Question: i am currently supporting a project and i have received a job to change a validation on a datagridcell to make the text-block's input they have inserted only be 50 characters.
i have now went and got the datagrid gotfocus() event, and check for the headers of each DataGridTextColumn, and if the correct one gets focus , i create a Key_Down event for the column.
In The Key_Down event i wan to test the length of the current string, if it is more than 50 i want the textbox to not add anymore to the string. but my problem is , i do not get the text from the DataGridTextColumn . here is my code :
'''
<DataGrid Grid.Column="3" GotFocus="transitRouteParticularsGrid_GotFocus" AutoGenerateColumns="False" x:Name="transitRouteParticularsGrid" Grid.ColumnSpan="9" Grid.Row="30" Grid.RowSpan="6" CanUserResizeColumns="False" CanUserSortColumns="False" CanUserResizeRows="False" CanUserReorderColumns="False">
<DataGridTextColumn x:Name="cmbDestination" Header="Destination" EditingElementStyle="{StaticResource errorStyle}" Width="200" Binding="{Binding CustomDestination, UpdateSourceTrigger=PropertyChanged, ValidatesOnDataErrors=True}">
<DataGridTextColumn.ElementStyle>
<Style TargetType="{x:Type TextBlock}">
<Setter Property="TextAlignment" Value="Center" />
</Style>
</DataGridTextColumn.ElementStyle>
</DataGridTextColumn>
</DataGrid>
'''
'''
private void transitRouteParticularsGrid_GotFocus(object sender, RoutedEventArgs e)
{
if (e.OriginalSource.GetType() == typeof(DataGridCell))
{
DataGridCell ChosenItem = (DataGridCell)e.OriginalSource;
if ((ChosenItem.Column.Header.ToString() == "Destination") && (Routevalue == "CUSTOM"))
{
ChosenItem.KeyDown += ChosenItem_KeyDown;
}
}
}
void ChosenItem_KeyDown(object sender, KeyEventArgs e)
{
string curentText = "";
int maxlen = 50;
DataGridCell griddestination = (DataGridCell)sender;
if (griddestination.Column.GetType() == typeof(DataGridTextColumn))
{
//i have no idea what should be here???
//any other solution would also be appreciated
var DestinationColumn = griddestination.Column;
//Check for length
if (curentText.Length > 50)
{
//Do whatever to text
}
else
{
// destination.Text = curentText;
}
}
else
{
e.Handled = true;
}
}
'''

so i need to know how to get the text i put in for this column?
any help would be awesome :)
thanks.
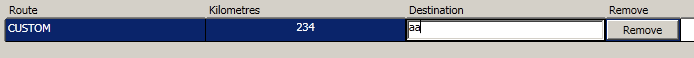
Answer: You can get the the visual tree for the cell using 'DataGridCell.Content' property, navigating the same depends on the errorStyle template defined in 'EditingElementStyle="{StaticResource errorStyle}"'
assuming that it is based on the 'TextBox' here is how you can get the textbox
'''
TextBox cellTextbox = (TextBox)griddestination.Content;
'''
now you may use the same for getting text value or manipulation.
above will only work if the cell is in edit mode, otherwise cell content is a TextBlock as defined by ElementStyle
for safe side you may write the same as
'''
TextBox cellTextbox = griddestination.Content as TextBox;
if(cellTextbox != null)
{
//your logic
}
'''